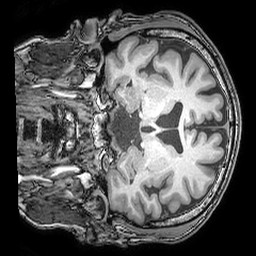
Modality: T1w
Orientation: coronal
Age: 41
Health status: ill
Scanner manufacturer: philips
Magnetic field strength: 3 T
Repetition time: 0.007 s
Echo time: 0.0035 s